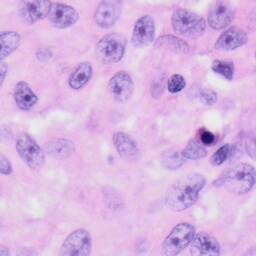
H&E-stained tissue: Skin